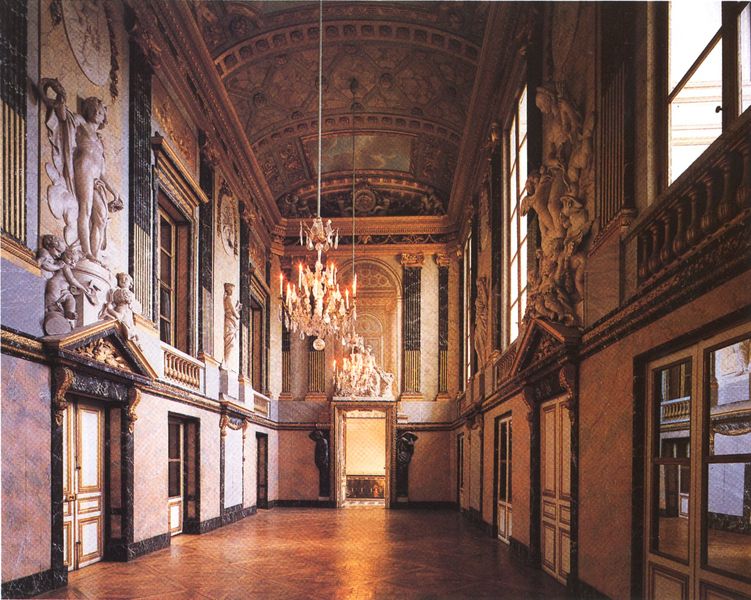
Titel: Versailles, Opernhaus
Künstler: Ange-Jacques Gabriel
Standort: Versailles (EU - F)
Schlagwörter: gemälde, fenster, holz, lampe, licht, marmor, schwarz, tür, schloss, malerei, architektur, barock, stein, innenraum, kirche, boden, figur, gold, decke, engel, skulptur, relief, italien, türen, parkett, giebel, türe, saal, figuren, holzboden, büste, wandmalerei, kerzen, kronleuchter, leuchter, stuck, galerie, fotografie, photographie, gang, gewölbe, palast, balustrade, flur, portal, skulpturen, statuen, voluten, fresken, konsolen, deckengemälde, kandelaber, grabmal, tonne, gebälk, tympanon, ädikula, deckenmalerei, stuckmarmor, tymphanon, decken, getäfelt, deckenfresko, halbrelief, täfelung, nie, photohraphie, palustrade, prkett